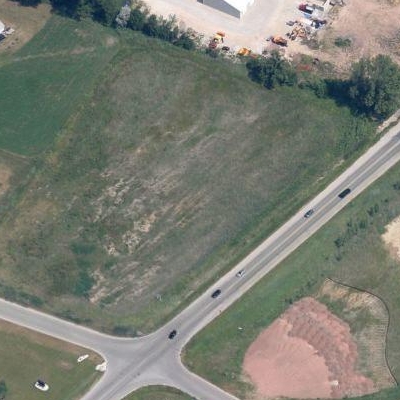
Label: Grass